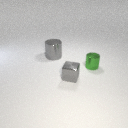
small gray metal cube to the left of small green metal cylinder